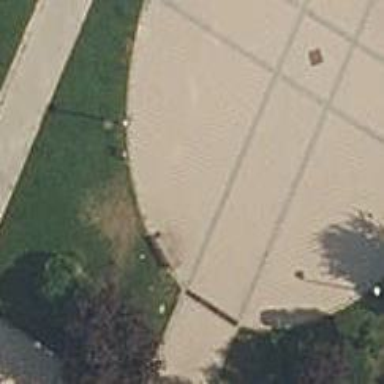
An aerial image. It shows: Bench.